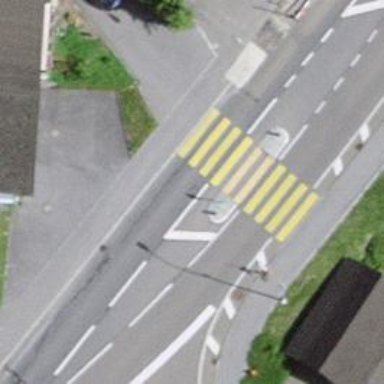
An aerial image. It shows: Uncontrolled crossing on the road.